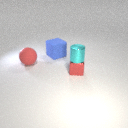
large blue rubber cube to the left of small red metal cube